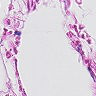
Metastatic tissue present: no